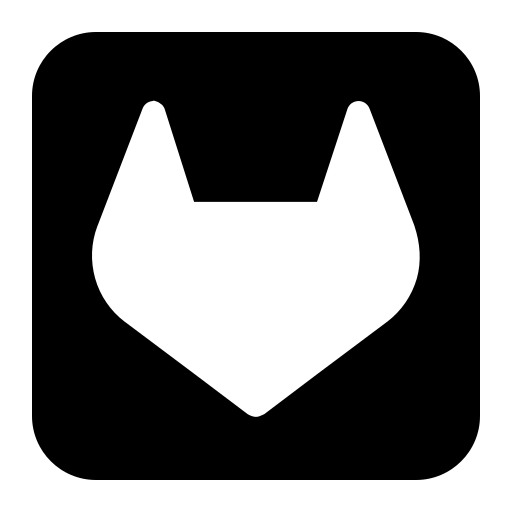
Tags: icon, FontAwesome, fa-icon, brand, square, gitlab